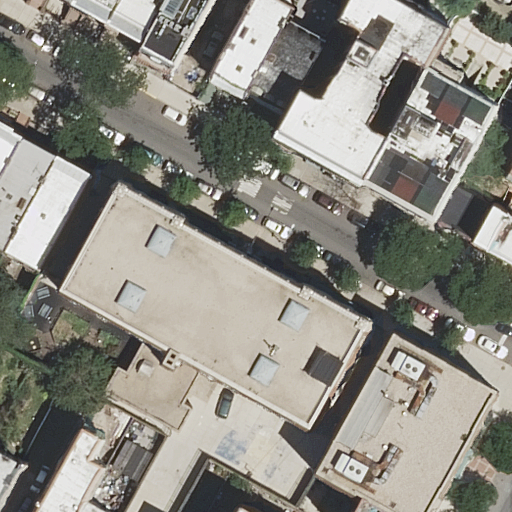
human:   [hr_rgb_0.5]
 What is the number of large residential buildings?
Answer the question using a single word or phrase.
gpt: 3

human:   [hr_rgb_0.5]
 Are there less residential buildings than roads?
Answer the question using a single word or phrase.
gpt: no

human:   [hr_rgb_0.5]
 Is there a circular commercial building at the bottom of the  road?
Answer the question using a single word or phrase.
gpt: no

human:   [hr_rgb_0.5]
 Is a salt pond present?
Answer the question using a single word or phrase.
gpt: no

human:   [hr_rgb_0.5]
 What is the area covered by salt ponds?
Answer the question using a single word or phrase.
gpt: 0m2

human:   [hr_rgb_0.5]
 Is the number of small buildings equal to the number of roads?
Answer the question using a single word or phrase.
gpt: no

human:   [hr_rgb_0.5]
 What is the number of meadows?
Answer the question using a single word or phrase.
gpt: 0

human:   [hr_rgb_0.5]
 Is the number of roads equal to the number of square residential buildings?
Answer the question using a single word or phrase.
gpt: no

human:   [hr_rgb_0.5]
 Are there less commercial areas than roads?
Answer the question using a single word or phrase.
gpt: yes

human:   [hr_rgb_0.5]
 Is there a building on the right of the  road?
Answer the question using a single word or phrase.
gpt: yes

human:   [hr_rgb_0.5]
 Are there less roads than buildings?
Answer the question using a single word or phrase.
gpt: yes

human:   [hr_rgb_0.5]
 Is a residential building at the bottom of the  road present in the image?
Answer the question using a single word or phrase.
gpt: yes

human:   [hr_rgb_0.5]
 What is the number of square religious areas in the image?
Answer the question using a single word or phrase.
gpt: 0

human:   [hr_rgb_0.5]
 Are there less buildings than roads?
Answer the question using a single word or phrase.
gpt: no

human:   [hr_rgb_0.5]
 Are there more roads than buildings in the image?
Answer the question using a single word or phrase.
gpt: no

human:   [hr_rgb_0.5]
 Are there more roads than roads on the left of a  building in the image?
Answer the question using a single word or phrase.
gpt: no

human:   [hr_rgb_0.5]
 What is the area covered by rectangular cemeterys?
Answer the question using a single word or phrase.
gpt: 0m2

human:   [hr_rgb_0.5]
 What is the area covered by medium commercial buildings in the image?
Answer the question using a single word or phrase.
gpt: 0m2

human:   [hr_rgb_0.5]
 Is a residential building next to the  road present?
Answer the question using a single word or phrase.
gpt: yes

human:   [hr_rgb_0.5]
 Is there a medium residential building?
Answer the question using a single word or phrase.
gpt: yes

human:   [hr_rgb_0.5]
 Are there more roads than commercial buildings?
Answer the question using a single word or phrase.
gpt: yes

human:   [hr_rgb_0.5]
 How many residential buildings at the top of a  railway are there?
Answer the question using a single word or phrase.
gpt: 0

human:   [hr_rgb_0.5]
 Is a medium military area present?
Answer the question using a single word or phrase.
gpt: no

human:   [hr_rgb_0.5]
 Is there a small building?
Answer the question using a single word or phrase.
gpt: yes

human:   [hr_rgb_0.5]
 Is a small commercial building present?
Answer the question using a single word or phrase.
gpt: no

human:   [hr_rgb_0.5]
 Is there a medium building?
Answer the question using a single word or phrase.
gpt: yes

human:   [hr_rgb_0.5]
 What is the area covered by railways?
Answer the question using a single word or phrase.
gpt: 0m2

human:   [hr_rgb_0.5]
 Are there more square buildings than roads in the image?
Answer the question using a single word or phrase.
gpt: no

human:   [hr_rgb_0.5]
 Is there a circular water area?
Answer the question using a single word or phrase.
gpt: no

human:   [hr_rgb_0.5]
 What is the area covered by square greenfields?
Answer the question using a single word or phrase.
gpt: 0m2

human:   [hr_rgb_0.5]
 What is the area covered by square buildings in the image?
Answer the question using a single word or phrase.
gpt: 0m2

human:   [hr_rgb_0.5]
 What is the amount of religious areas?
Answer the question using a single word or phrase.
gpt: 0

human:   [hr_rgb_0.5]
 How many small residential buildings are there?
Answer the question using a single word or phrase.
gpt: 8

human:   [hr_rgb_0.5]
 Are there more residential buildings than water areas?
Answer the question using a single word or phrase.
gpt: yes

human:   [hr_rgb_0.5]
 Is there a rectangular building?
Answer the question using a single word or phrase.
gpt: yes

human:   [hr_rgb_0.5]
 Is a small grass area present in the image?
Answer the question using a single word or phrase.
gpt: no